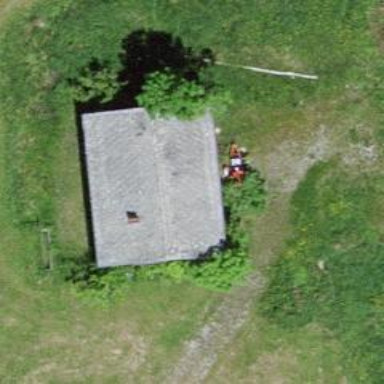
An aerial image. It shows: Farm auxiliary building with gabled roof.